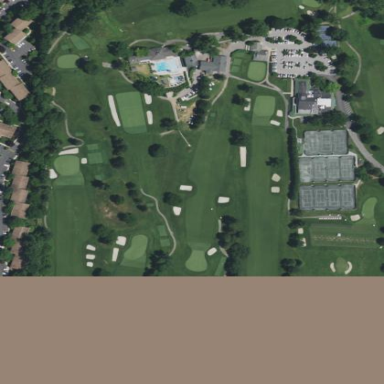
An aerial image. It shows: Golf course surrounded by greenery.